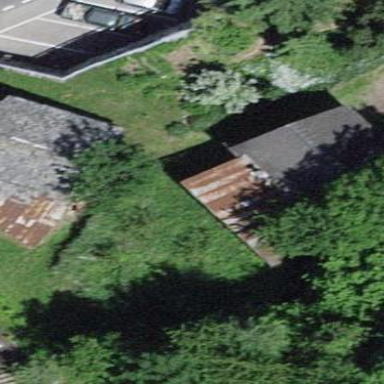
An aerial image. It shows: Shed.